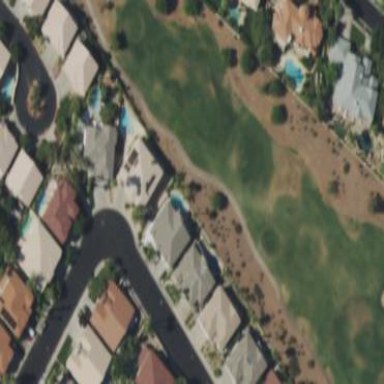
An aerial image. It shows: Rough grassy area used for golf.